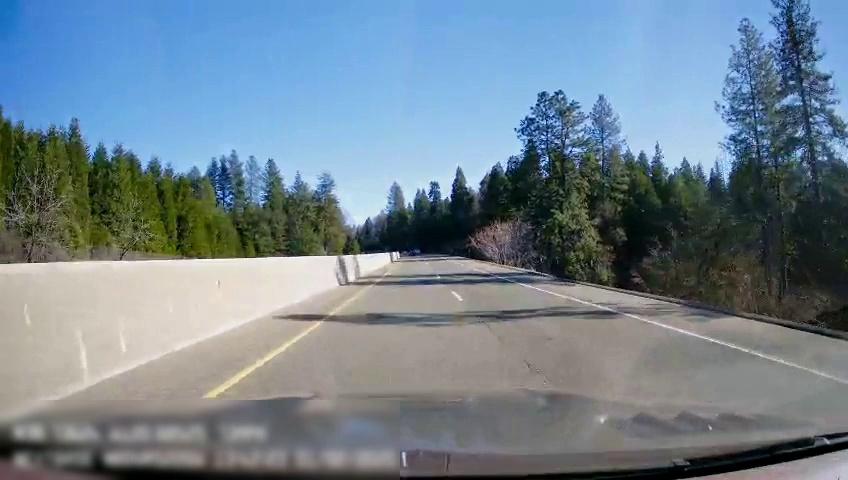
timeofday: Day
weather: Sunny
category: Drivable Space
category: Lanes | Alternate Lane
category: Lanes | Current Lane
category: Lanes | Alternate Lane